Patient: sex M, age 80
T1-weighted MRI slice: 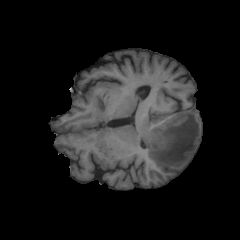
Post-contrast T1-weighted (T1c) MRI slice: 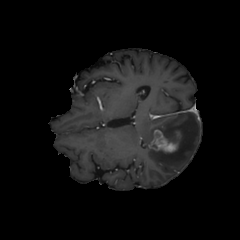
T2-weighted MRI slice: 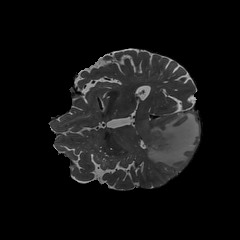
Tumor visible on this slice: yes
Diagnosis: Glioblastoma, IDH-wildtype
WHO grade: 4